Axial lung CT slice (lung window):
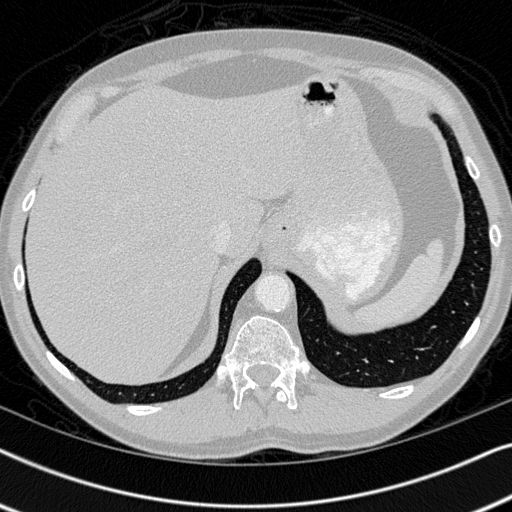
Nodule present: no